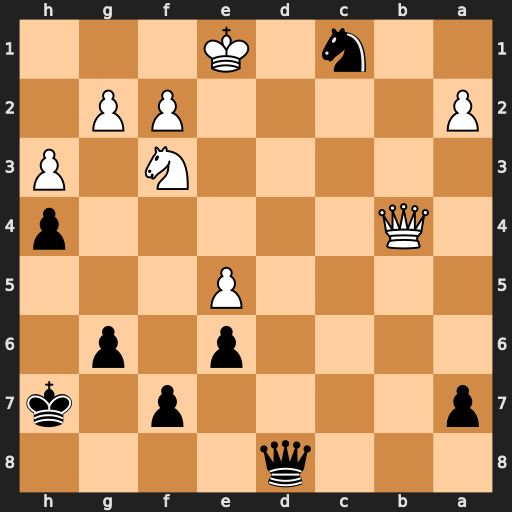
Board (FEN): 3q4/p4p1k/4p1p1/4P3/1Q5p/5N1P/P4PP1/2n1K3
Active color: b
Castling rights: -
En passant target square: -
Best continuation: Nd3+ Ke2 Nxb4